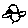
Label: bird